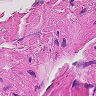
Metastatic tissue present: no